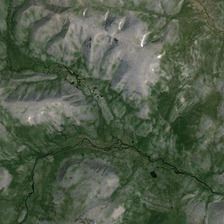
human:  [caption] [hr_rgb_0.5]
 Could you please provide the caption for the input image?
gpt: several rivers flow down the hill .

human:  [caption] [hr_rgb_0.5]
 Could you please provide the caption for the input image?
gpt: some trees are planted on the hill .

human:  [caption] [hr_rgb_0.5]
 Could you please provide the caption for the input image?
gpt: several rivers flow down the hill .

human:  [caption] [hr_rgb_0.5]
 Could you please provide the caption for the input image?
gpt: some trees are planted on the hill .

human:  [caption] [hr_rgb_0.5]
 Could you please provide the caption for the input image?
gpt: several rivers flow down the hill .